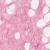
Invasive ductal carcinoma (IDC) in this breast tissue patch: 0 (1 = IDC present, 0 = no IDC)